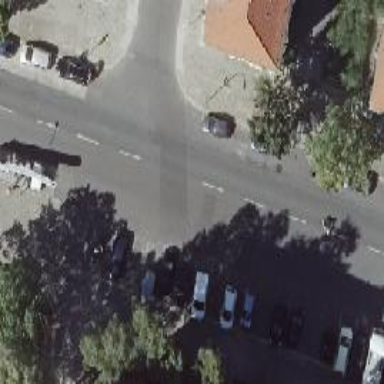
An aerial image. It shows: Secondary road with asphalt surface and separate sidewalk. There is parallel on-street parking on the right side.